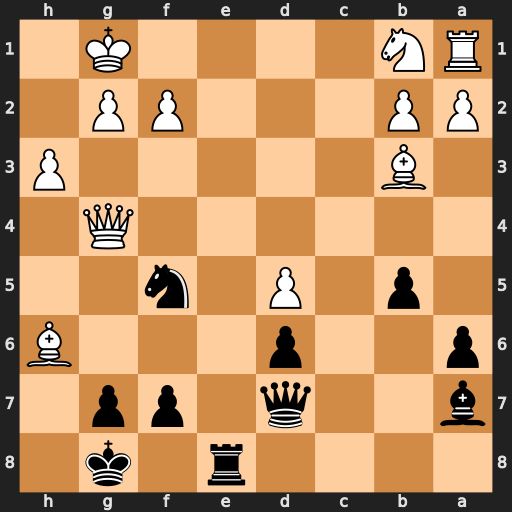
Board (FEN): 4r1k1/b2q1pp1/p2p3B/1p1P1n2/6Q1/1B5P/PP3PP1/RN4K1
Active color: b
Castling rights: -
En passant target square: -
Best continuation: Re1+ Kh2 Bxf2